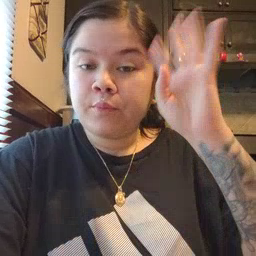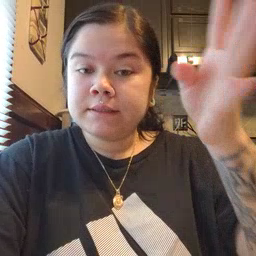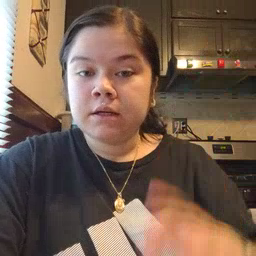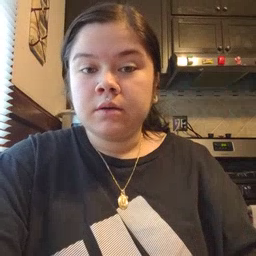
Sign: pretend